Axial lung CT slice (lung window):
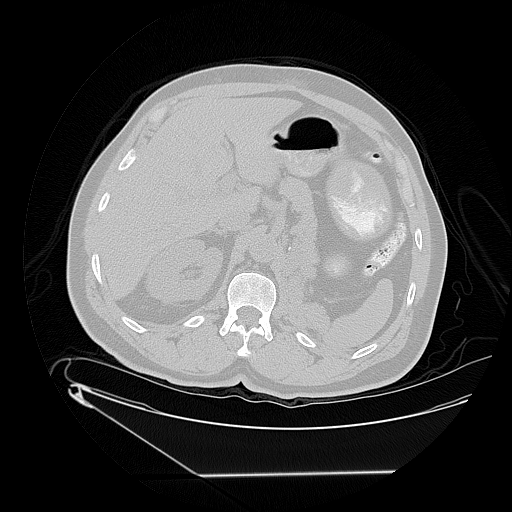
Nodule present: no